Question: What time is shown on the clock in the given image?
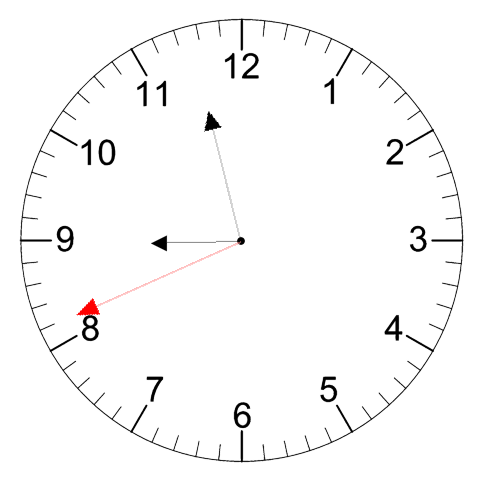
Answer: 08:57:41